Question: I have a pretty basic 'featured-list - image slider' implemented above my content in my custom Wordpress theme. I'm wondering how I could hardcode the PHP in between to connect my slider with my 'theme'.
Here's a screenshot of the jQuery I plugin I picked this up on;

'''
<div id="featured" >
<ul class="ui-tabs-nav">
<li class="ui-tabs-nav-item ui-tabs-selected" id="nav-fragment-1"><a href="#fragment-1"><img src="images/image1-small.jpg" alt="" /><span>David King - on his True Crime thriller</span></a></li>
<li class="ui-tabs-nav-item" id="nav-fragment-2"><a href="#fragment-2"><img src="images/image2-small.jpg" alt="" /><span>Tips from Steve Perry</span></a></li>
<li class="ui-tabs-nav-item" id="nav-fragment-3"><a href="#fragment-3"><img src="images/image3-small.jpg" alt="" /><span>Tips from Chuck Berry</span></a></li>
<li class="ui-tabs-nav-item" id="nav-fragment-4"><a href="#fragment-4"><img src="images/image4-small.jpg" alt="" /><span>SFIRS</span></a></li>
</ul>
<!-- First Content -->
<div id="fragment-1" class="ui-tabs-panel" style="">
<img src="images/image1.jpg" alt="" />
<div class="info" >
<h2><a href="#" >David King - on his True Crime thriller</a></h2>
<p>David King is Lorem Ipsum Lorem Ipsum Lorem Ipsum...<a href="#" >read more</a></p>
</div>
</div>
<!-- Second Content -->
<div id="fragment-2" class="ui-tabs-panel ui-tabs-hide" style="">
<img src="images/image2.jpg" alt="" />
<div class="info" >
<h2><a href="#" >Tips from Steve Perry</a></h2>
<p>Steve Perry is Lorem Ipsum Lorem Ipsum Lorem Ipsum...<a href="#" >read more</a></p>
</div>
</div>
<!-- Third Content -->
<div id="fragment-3" class="ui-tabs-panel ui-tabs-hide" style="">
<img src="images/image3.jpg" alt="" />
<div class="info" >
<h2><a href="#" >Tips from Chuck Berry</a></h2>
<p>Chuck Berry is Lorem Ipsum Lorem Ipsum Lorem Ipsum...<a href="#" >read more</a></p>
</div>
</div>
<!-- Fourth Content -->
<div id="fragment-4" class="ui-tabs-panel ui-tabs-hide" style="">
<img src="images/image4.jpg" alt="" />
<div class="info" >
<h2><a href="#" >Create a Vintage Photograph in Photoshop</a></h2>
<p>Quisque sed orci ut lacus viverra interdum ornare sed est. Donec porta, erat eu pretium luctus, leo augue sodales....<a href="#" >read more</a></p>
</div>
</div>
</div>
'''
<URL>
Still trying to get images to pull in. I've tried Suni's suggestions but still can't get them to pull in within the slider (They end up populating outside of)
'''
<?php
$i = 1;
foreach ($posts_array as $post) : setup_postdata($post);
<?php if ( has_post_thumbnail()) { $large_image_url = wp_get_attachment_image_src( get_post_thumbnail_id(), 'large'); echo '<a href="' . $large_image_url[0] . '" title="' . the_title_attribute('echo=0') . '" >'; the_post_thumbnail('thumbnail'); echo '</a>'; } ?>
?>
<?php
$i = 1;
foreach ($posts_array as $post) : setup_postdata($post);
$large_image_url = wp_get_attachment_image_src( get_post_thumbnail_id(), 'large');
?>
<?php
$i = 1;
foreach ($posts_array as $post) : setup_postdata($post);
$large_image_url = wp_get_attachment_image_src( get_post_thumbnail_id(), 'large'); <a href="' . $large_image_url[0] . '" title="' . the_title_attribute('echo=0') . '" >
?>
<?php
$i = 1;
foreach ($posts_array as $post) : setup_postdata($post); ?>
<?php if ( has_post_thumbnail()) { $large_image_url = wp_get_attachment_image_src( get_post_thumbnail_id(), 'large'); echo '<a href="' . $large_image_url[0] . '" title="' . the_title_attribute('echo=0') . '" >'; the_post_thumbnail('thumbnail'); echo '</a>'; } ?>
'''
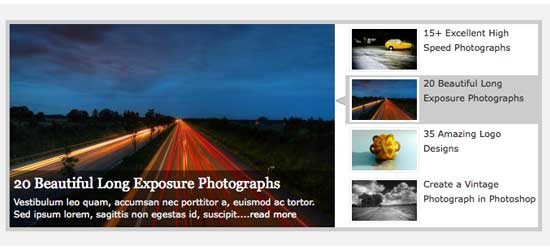
Answer: <URL>
Below is the code .. Not Tested ..
'''
<?php
/**
* @package WordPress
* @subpackage Default_Theme'
*/
//get_header(); ?>
<div id="content">
<?php if (have_posts()) : ?>
<!--Your slider code goes here-->
<?php
$args = array(
'numberposts' => 5,
'orderby' => 'post_date',
'order' => 'DESC'
);
$posts_array = get_posts( $args );
?>
<div id="featured" >
<ul class="ui-tabs-nav">
<?php
$i = 1;
foreach ($posts_array as $post) : setup_postdata($post);
?>
<li class="ui-tabs-nav-item ui-tabs-selected" id="nav-fragment-<?php echo $i; ?>">
<a href="#fragment-1"><img src="" alt="" style="display:none;"/>
<span>
<?php the_title(); ?><br />
<p class="info" style="padding-left:10px;"><?php the_excerpt(); ?></p>
</span>
</a>
</li>
<?php $i++;
endforeach; ?>
</ul>
<?php
$i = 1;
foreach ($posts_array as $post) : setup_postdata($post);
?>
<!-- First Content -->
<div id="fragment-<?php echo $i; ?>" class="ui-tabs-panel" style="">
<img src="<?php the_post_thumbnail('slider_image'); ?>" alt="" />
<div class="info">
<h2><a href="<?php the_permalink(); ?>" ><?php the_title(); ?></a></h2>
<p><?php the_excerpt(); ?><a href="<?php the_permalink(); ?>" >read more</a></p>
</div>
</div>
<?php $i++; endforeach; ?>
</div>
<!--Your slider code goes here-->
<!-- End Featured Lists Image Slider -->
<?php endif; ?>
'''